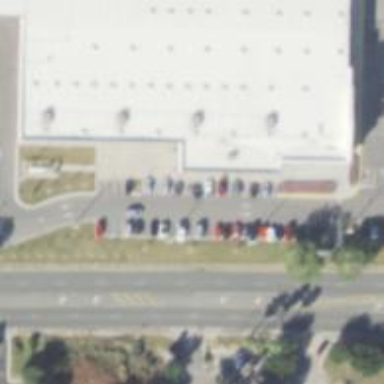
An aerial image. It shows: Parking space is available.